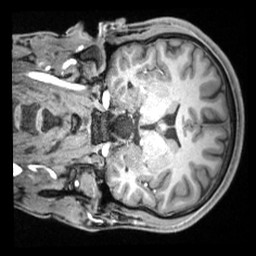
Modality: T1w
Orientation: coronal
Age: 20
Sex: male
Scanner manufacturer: siemens
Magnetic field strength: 3 T
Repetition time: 1.68 s
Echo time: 0.00188 s